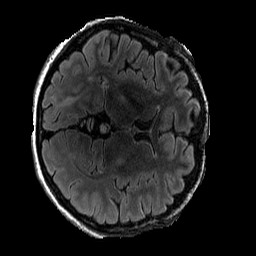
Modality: FLAIR
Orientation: axial
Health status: ill
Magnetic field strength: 3 T